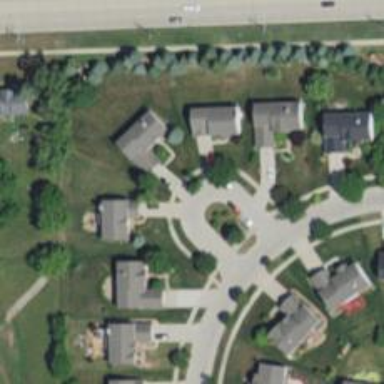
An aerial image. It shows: Residential road.